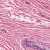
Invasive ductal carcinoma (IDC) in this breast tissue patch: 0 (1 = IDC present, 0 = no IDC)